Field crop: maize
Growth stage: 2
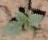
Species: datura